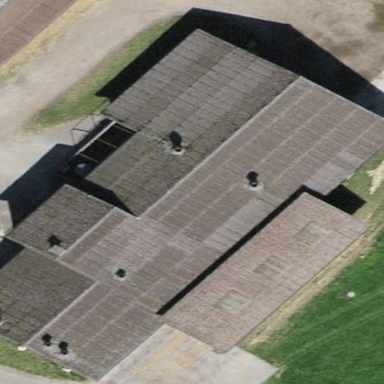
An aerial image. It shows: Farm auxiliary building.